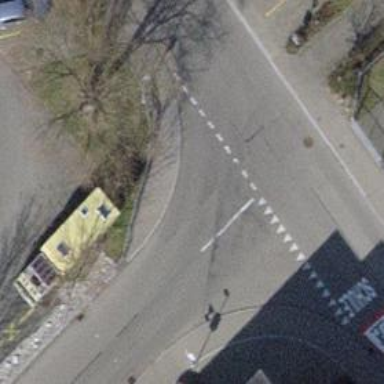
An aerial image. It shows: Kerb barrier.